Question: I'm using a SWT 'TreeViewer' to show some paths, is it possible to trim the path string to insert "..." (points) when the path is too long a is not fully visible in the tree column?
Something like this:

Thanks in advance
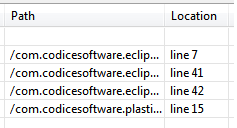
Answer: Ok, reading the TreeColumn code I have noticed that the TreeViewer add ellipsis (...) to the columns automatically, but only if the column index is > 0. So column 0 strings are not truncated.
Try all eclipse views that uses a TreeView.
Really I don't understand this behavior.